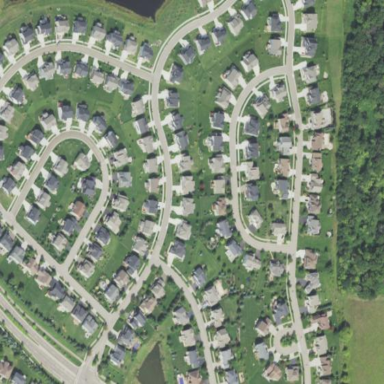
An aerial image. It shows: Residential area composed of single-family homes.